Question: I have some simple data that I need in matrix format for downstream calculations. My data is as follows:

...and I want to do something like this to read in the data and label the dimensions:
'''
d <- read.delim("test_data.txt",header=TRUE,stringsAsFactors=FALSE)
d <- as.matrix(???)
rownames(d) <- (???)
colnames(d) <- (???)
'''
Everytime I try to fill in my '???' I get different errors or unusual results. I tried this method as well:
'''
myMatrix = as.matrix(d)
heatmap(d)
'''
...but get the error: Error in heatmap(myMatrix) : 'x' must be a numeric matrix
Can someone please help me with this problem?
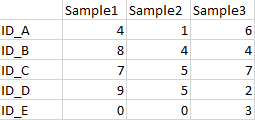
Answer: Let's make a reproducible example:
'''
tab <- read.delim(text="Sample1,Sample2,Sample3
ID_A,4,1,6
ID_B,8,4,4
ID_C,7,5,7
ID_D,9,5,2
ID_E,0,0,3
", sep=",", row.names=1,header=TRUE)
'''
Now you can just use 'as.matrix':
'''
mat <- as.matrix(tab)
'''
and then:
'''
heatmap(mat, margins=c(10,10))
'''
gives you:

Is this what you are looking for?